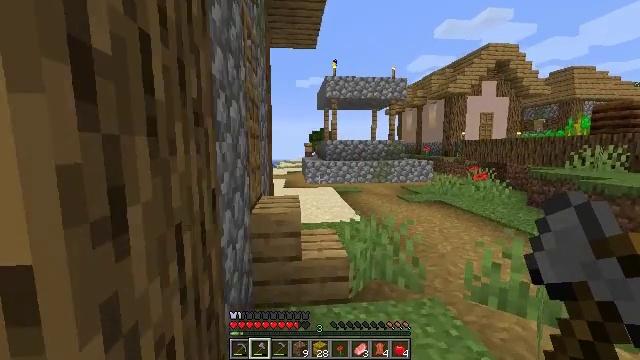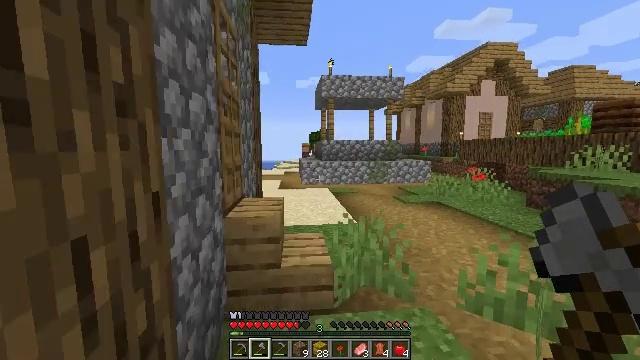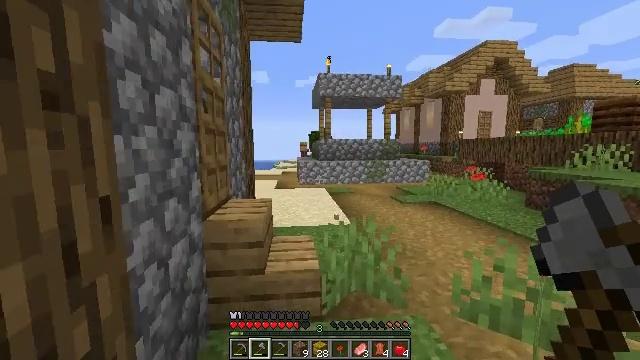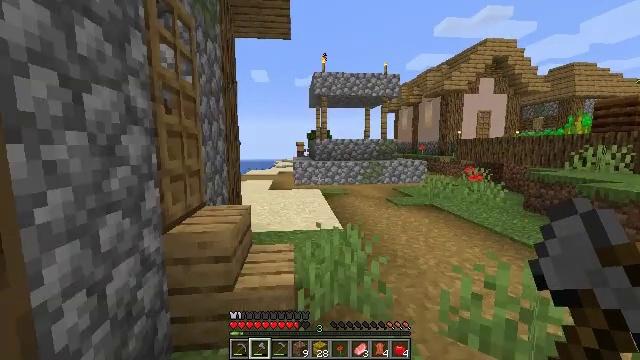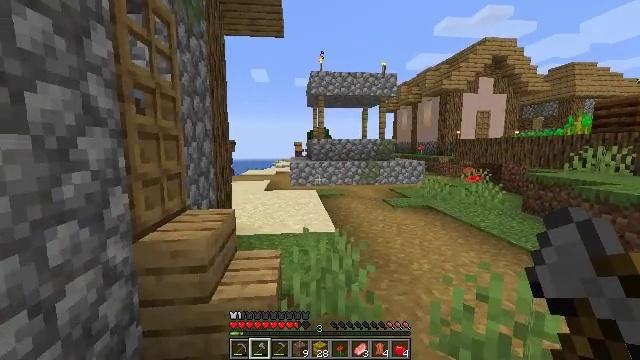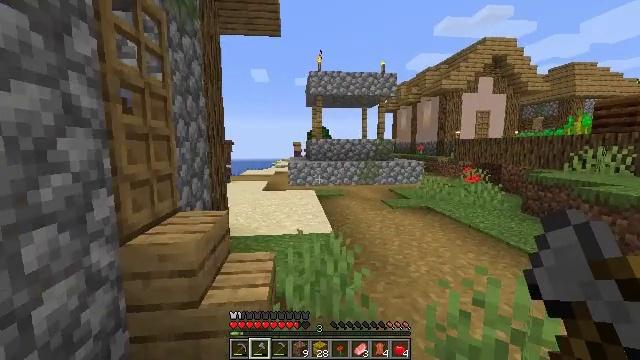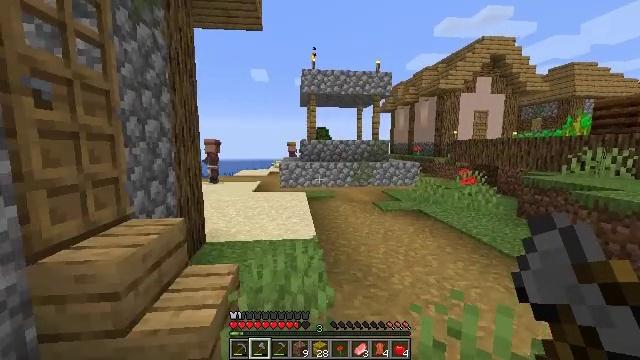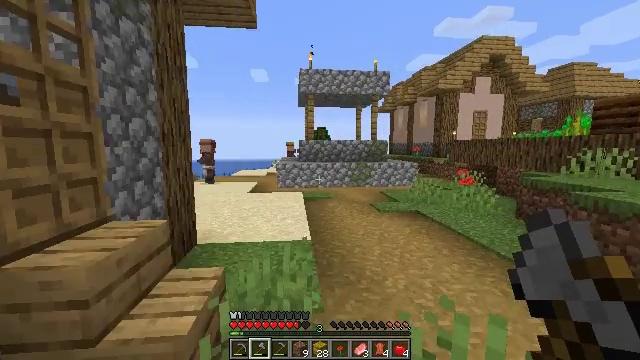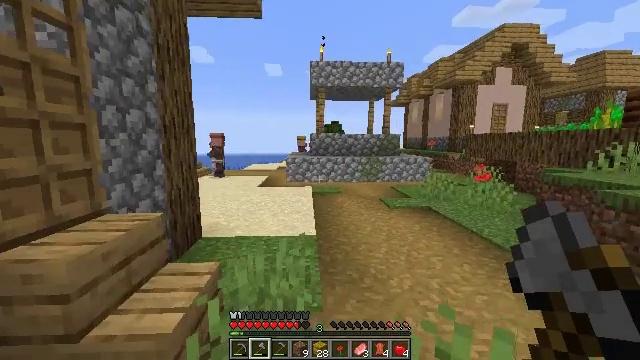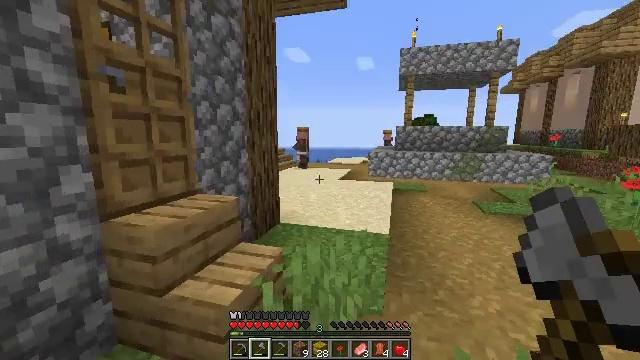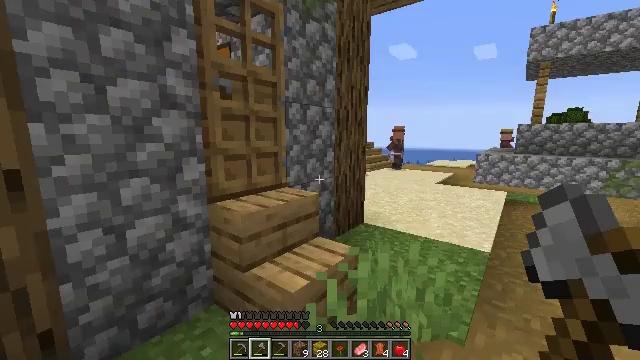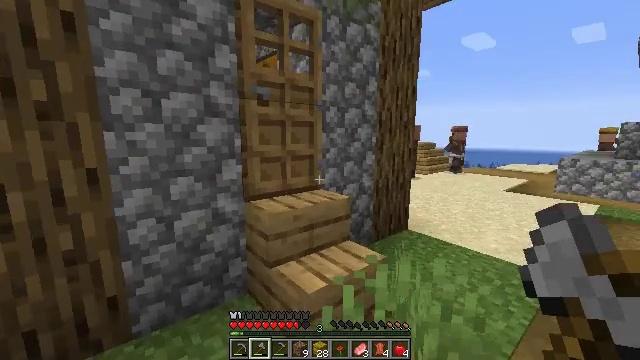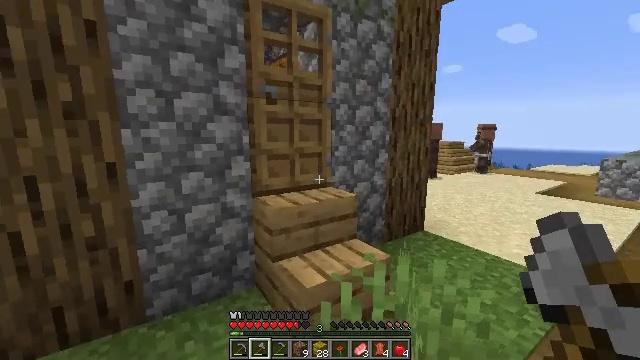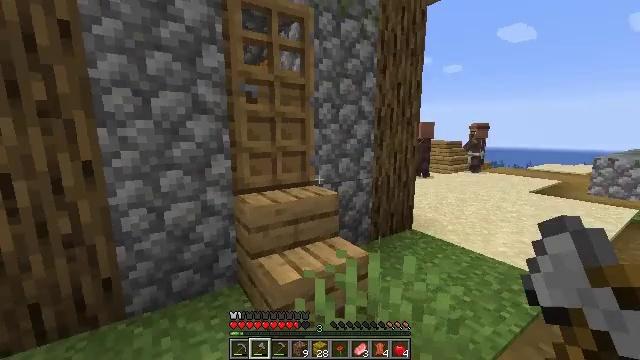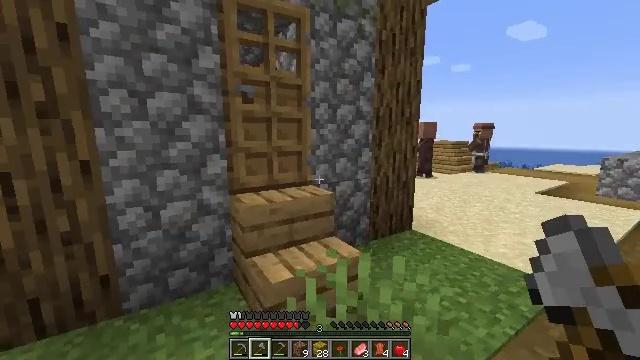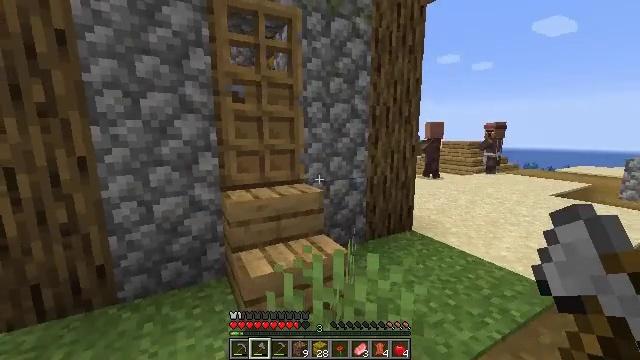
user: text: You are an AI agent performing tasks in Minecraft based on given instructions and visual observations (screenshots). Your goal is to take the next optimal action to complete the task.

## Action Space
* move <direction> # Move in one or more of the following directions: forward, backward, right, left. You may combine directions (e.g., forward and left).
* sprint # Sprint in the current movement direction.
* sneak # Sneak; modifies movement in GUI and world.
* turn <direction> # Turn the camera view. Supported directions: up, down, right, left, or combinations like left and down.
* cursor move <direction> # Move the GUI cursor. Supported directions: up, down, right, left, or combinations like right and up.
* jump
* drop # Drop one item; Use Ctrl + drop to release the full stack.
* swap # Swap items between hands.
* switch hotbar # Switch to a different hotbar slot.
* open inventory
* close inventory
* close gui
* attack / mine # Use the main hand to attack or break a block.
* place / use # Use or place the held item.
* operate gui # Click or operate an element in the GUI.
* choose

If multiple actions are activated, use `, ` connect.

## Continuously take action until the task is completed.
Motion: motion action
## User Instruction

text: craft item air
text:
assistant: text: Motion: move forward and move right, sprint
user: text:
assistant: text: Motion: move forward and move right, sprint
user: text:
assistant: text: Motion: move forward and move right, sprint
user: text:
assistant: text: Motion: move forward and move right, sprint
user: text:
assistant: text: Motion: move forward and move right, sprint
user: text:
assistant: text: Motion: move forward and move right, sprint
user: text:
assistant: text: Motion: move forward and move right, sprint
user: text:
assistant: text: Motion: move forward and move right, sprint, turn left and down
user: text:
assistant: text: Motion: move right, sprint, turn left and down
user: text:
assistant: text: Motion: move right, turn left
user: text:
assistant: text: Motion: move right, turn left
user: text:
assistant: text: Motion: move right, turn left
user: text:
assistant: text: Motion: move right
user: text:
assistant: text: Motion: move right, turn left
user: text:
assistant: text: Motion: move right, turn left
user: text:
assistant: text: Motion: move right, turn left
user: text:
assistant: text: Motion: move back and move right, turn left
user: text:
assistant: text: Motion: move back and move right, turn left
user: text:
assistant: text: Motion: move back and move right, turn left
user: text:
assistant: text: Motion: move right, turn left and up
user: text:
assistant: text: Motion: move forward
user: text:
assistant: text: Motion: move forward
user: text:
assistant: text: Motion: move forward, turn left and up
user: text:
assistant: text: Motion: move forward, turn left and up
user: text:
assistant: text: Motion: move forward, use / place
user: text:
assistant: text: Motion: move forward, use / place
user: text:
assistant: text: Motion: move forward, use / place
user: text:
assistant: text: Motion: move forward, use / place
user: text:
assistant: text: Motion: move forward, turn right and down
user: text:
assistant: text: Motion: move forward, turn right and down